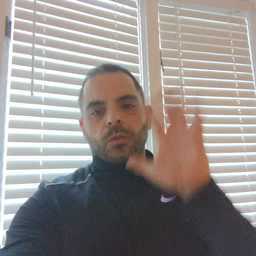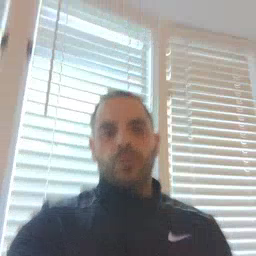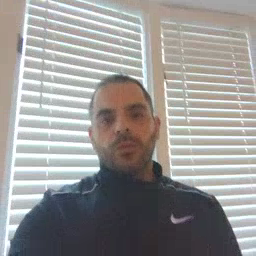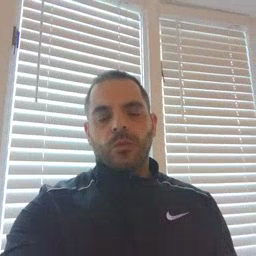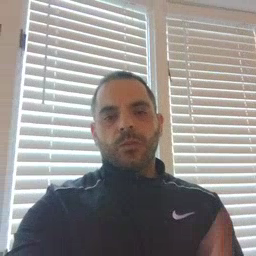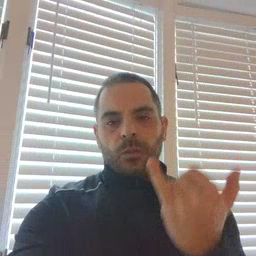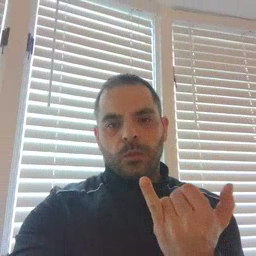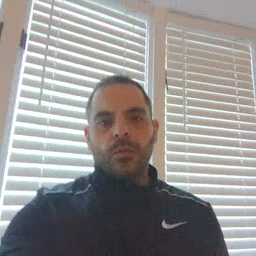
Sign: now